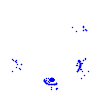
Particle: kaon